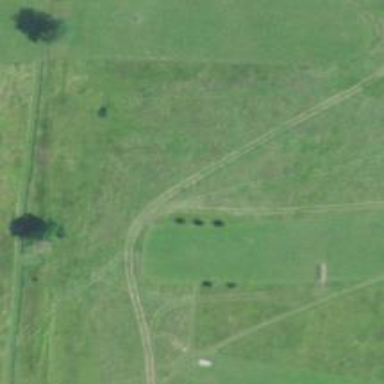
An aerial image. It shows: Disc golf course designed for leisure and sport.